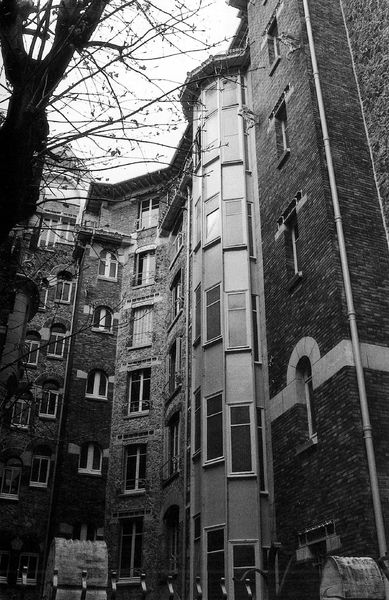
Titel: Paris, Castel Béranger
Künstler: Hector Guimard
Standort: Paris, Rue la Fontaine (EU - F)
Schlagwörter: baum, dunkel, himmel, schatten, weiß, bäume, fenster, glas, licht, schwarz, gebäude, haus, zaun, architektur, stein, steine, ast, häuser, stock, mauer, tag, backstein, hof, foto, fotografie, eng, innenhof, schwrzweiss, mehrstöckig, innenhpf